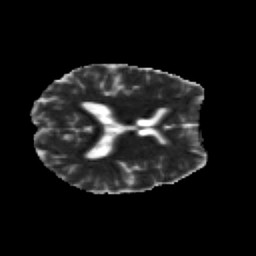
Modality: MD
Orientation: axial
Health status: healthy
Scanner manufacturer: siemens
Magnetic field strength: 3 T
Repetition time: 12 s
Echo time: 0.092 s